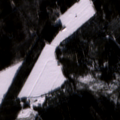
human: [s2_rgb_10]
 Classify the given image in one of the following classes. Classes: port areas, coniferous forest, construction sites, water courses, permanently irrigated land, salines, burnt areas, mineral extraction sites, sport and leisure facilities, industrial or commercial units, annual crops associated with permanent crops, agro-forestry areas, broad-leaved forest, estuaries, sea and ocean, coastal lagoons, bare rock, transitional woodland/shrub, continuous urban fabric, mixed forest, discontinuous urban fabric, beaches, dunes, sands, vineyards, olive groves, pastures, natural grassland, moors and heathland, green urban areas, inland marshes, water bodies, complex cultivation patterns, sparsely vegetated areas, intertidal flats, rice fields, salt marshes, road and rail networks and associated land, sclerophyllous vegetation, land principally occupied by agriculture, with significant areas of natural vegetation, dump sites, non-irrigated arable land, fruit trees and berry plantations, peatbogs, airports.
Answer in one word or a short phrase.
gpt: non-irrigated arable land, coniferous forest, mixed forest